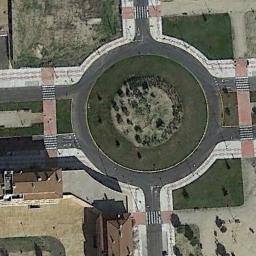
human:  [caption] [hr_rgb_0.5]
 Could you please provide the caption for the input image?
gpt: The roundabout connects four roads and a lawn is in the middle of the roundabout .

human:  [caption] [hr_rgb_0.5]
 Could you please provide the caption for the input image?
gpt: The roundabout is on the grass next to trees and buildings .

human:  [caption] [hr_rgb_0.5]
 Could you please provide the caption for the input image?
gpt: Several buildings are next to the roundabout .

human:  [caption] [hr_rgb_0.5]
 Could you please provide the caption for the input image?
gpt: There are several moving vehicles on the road at the roundabout, There are several buildings and some trees and some lawns around the roundabout .

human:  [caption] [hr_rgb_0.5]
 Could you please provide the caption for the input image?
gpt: There are two brown buildings and several green lawns beside the roundabout .